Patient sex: M
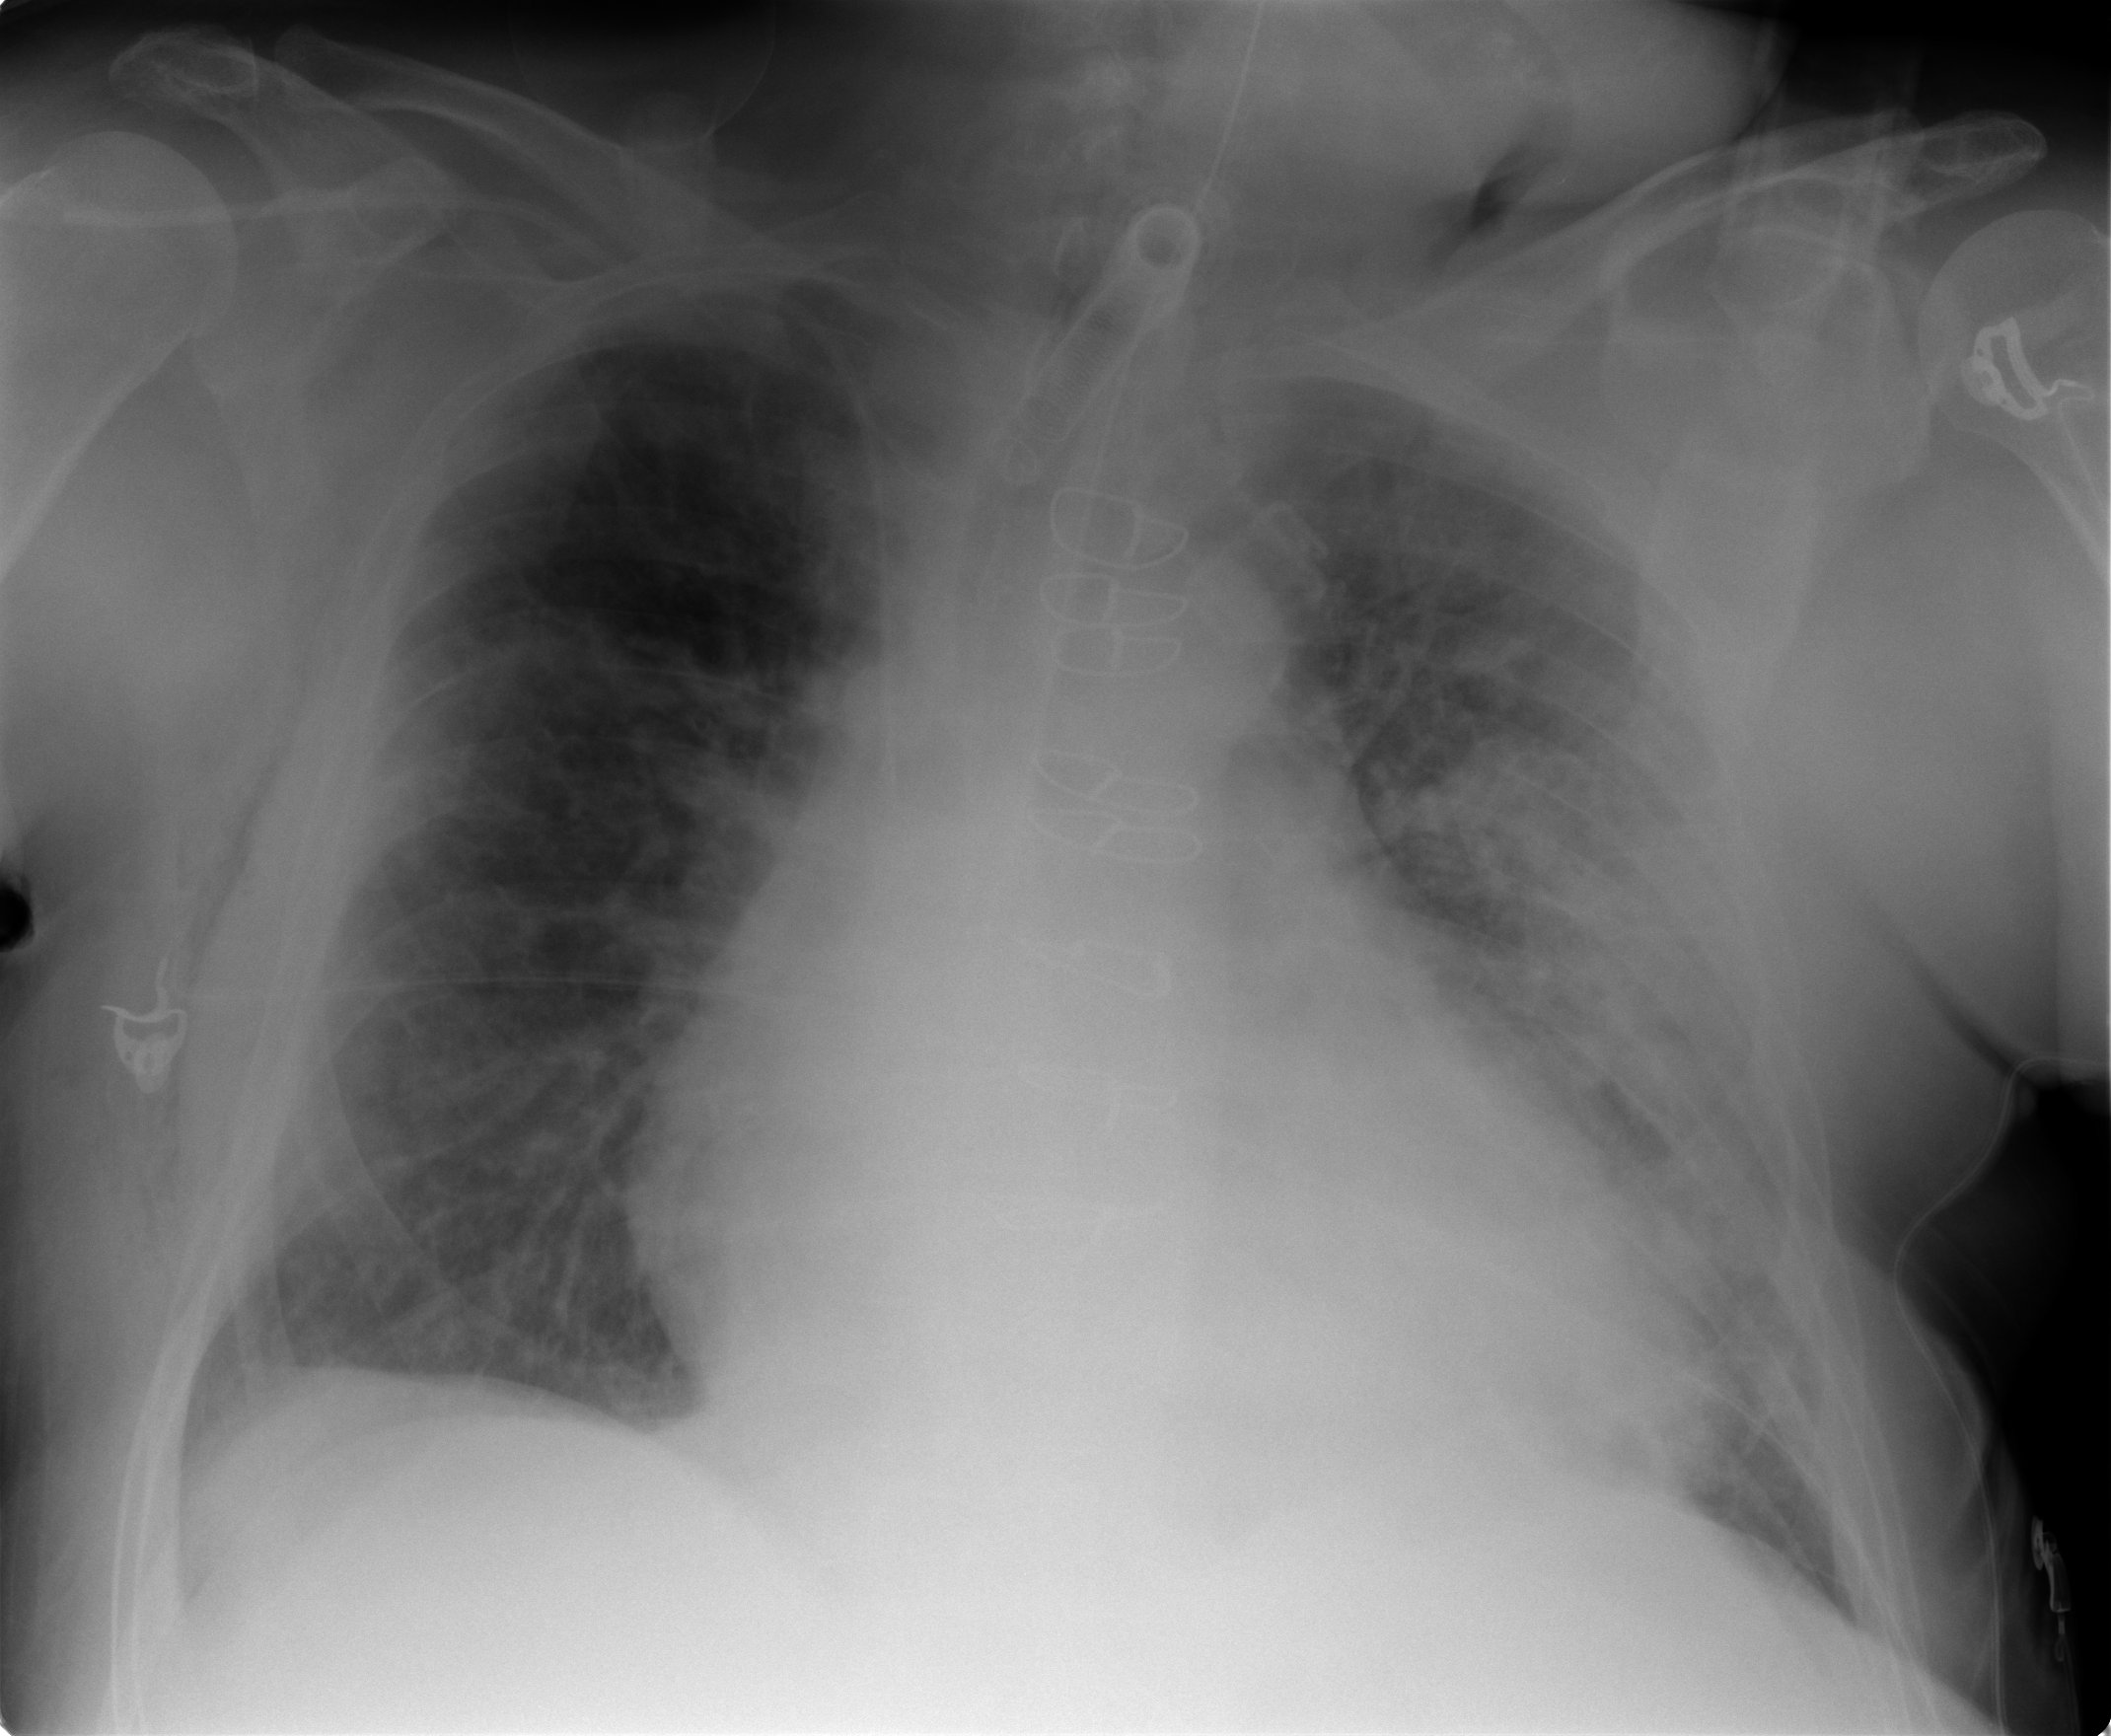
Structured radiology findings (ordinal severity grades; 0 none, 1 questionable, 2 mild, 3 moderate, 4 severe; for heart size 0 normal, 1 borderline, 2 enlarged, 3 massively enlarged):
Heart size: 2
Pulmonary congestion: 1
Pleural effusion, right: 0
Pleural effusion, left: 0
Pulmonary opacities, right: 1
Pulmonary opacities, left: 3
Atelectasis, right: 2
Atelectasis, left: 2